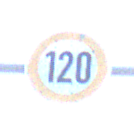
Verkehrszeichen: Geschwindigkeit120
Umgebung: Outdoor, Suburban
Tageszeit: SunriseSunset
Wetter: PartlyCloudy
Licht: Natural
Jahreszeit: Winter
Kontrast: MediumContrast